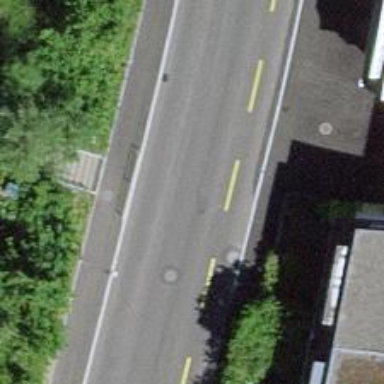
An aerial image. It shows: Tertiary road with dedicated cycle lane on the left.